Question:
How can i calulate a valid range (RED) for my object's (BLACK) traveling direction (GREEN). The green is a Vector2 where x and y range is -1 to 1.
What I'm trying to do here is to create rocket fuel burn effekt. So what i got is
- -
I may think that rocket speed does not matter as fuel burn effect (particle) is created on position with its own speed.
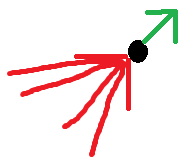
Answer: A cheap and cheerful trick with 2D vectors is to transpose the x and y, then flip the sign on one of them to get the perpendicular vector (pseudo code):
'''
Vector2 perpendicular ( -original.y, original.x ) // Or original.y, -original.x
'''
Then you could do something like:
'''
direction + perpendicular * rand(-0.3 , 0.3)
'''
having realised the question asks for the opposite vector (too busy looking at the picture!) I figure I had better answer that too. Multiply 'direction' by -1 to get the opposite vector. So this:
'''
perpendicular * rand(-0.3 , 0.3) - direction
'''
should give you a random direction vector somewhere in your range (not normalised, but close enough for these purposes). Then you can multiply that result by a random number depending on how long you want the tail.